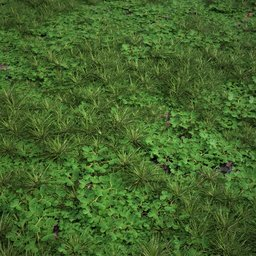
Label: nature